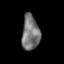
Tissue: lung
Cell type: Epithelial cells
Senescence score: 0.1675
Nuclear area (px): 601
Mean DAPI intensity: 120.183